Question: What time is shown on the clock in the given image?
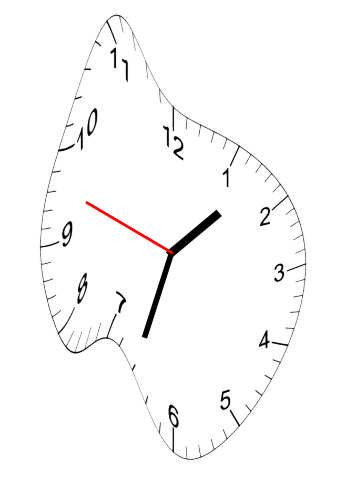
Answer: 01:32:48